Current action and preconditions to check: trajectory_clear

Your task: For each precondition in the list above, predict whether it will hold at this action.

Consider the current scene as observed from the mobile robot's camera, and analyze the predicted future states of all dynamic agents (e.g., people, animals, vehicles, or any moving entities) within the NEXT SECOND.

IMPORTANT: Only answer "very likely" if you are absolutely certain—based on strong, clear evidence—that a dynamic agent will violate the precondition in the predicted future state. Do NOT answer "very likely" for unlikely, ambiguous, or low-probability risks.

Ask yourself for each precondition: Is there a high probability, with clear and convincing evidence, that the predicted future states of any dynamic agent will interfere with the predicted future state of the currently executing action within the NEXT SECOND, causing that precondition to fail?

Assess the risk level based on these predictions. Use "likely" or "very likely" if motions create a clear risk of interference.

Use "neutral" or "improbable" if agents are nearby but their predicted paths are clearly diverging or non-conflicting.

Failure Risk Categories: "very improbable", "improbable", "neutral", "likely", "very likely"

Answer Format: Output ONLY the probability_of_failure value from these categories: "very improbable", "improbable", "neutral", "likely", "very likely"

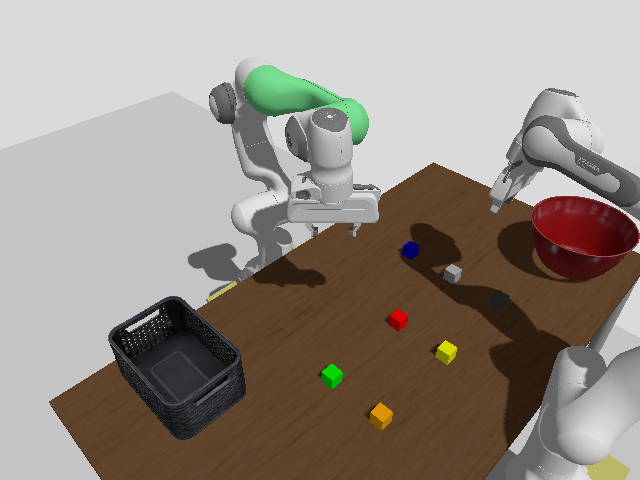

Answer: very improbable